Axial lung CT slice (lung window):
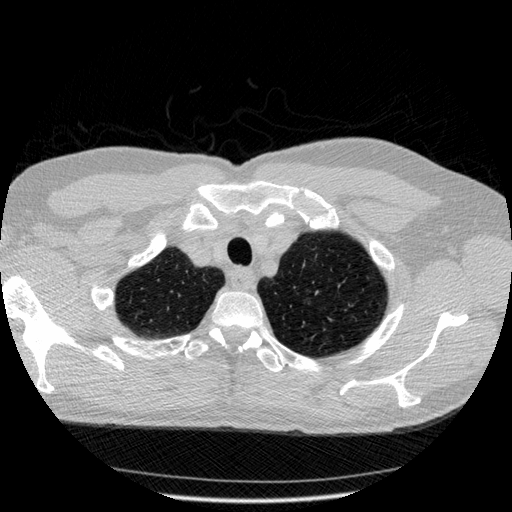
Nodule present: no